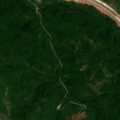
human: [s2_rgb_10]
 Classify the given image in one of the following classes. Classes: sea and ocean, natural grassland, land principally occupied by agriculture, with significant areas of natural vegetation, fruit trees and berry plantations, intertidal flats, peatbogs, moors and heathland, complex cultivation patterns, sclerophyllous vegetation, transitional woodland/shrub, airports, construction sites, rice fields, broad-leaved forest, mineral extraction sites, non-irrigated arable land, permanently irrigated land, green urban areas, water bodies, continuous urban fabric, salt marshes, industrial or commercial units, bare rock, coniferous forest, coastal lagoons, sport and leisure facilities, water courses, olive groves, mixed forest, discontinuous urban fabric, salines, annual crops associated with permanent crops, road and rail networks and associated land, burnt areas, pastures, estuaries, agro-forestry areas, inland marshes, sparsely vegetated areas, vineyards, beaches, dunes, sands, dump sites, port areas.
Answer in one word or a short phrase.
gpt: road and rail networks and associated land, non-irrigated arable land, complex cultivation patterns, land principally occupied by agriculture, with significant areas of natural vegetation, broad-leaved forest